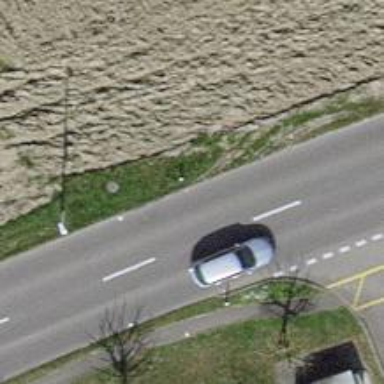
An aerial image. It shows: Tertiary road with asphalt surface and designated lane for cycling on both sides.